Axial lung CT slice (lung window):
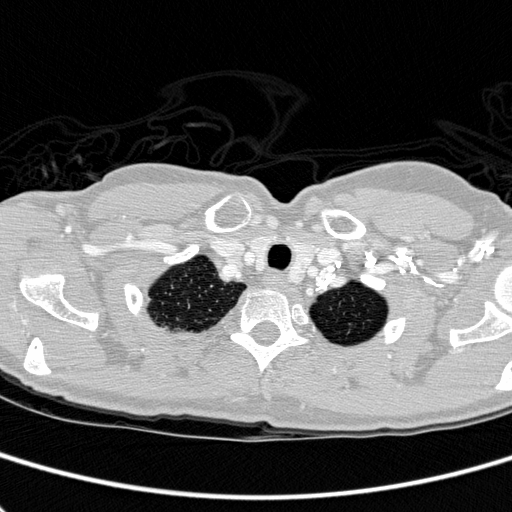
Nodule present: no